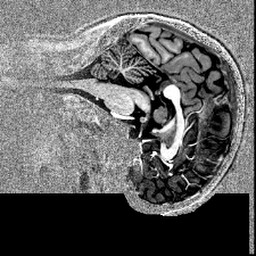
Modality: T1w
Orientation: sagittal
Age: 26
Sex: male